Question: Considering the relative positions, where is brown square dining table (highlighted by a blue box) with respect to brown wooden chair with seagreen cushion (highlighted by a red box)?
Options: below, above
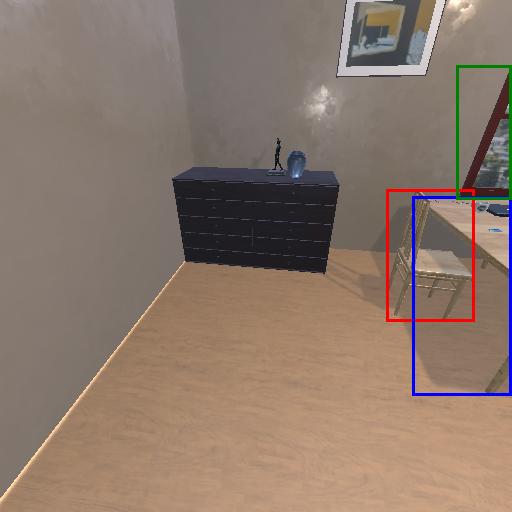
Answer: below